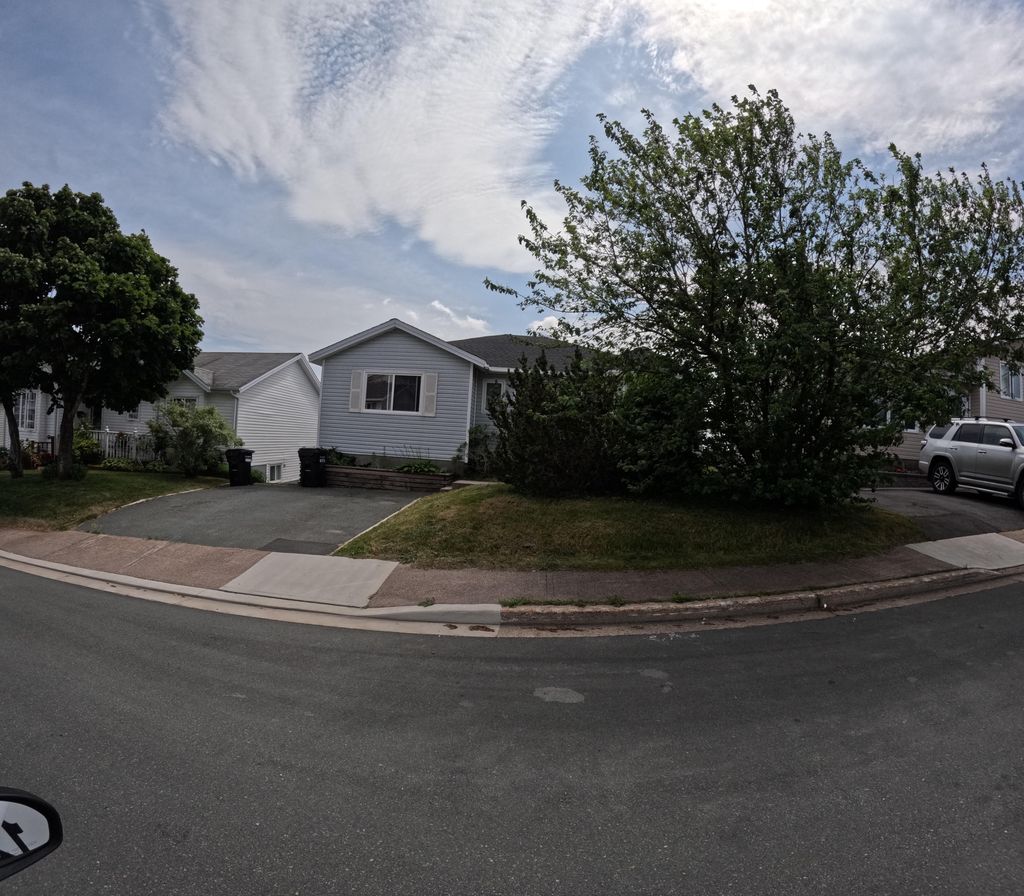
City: st_johns